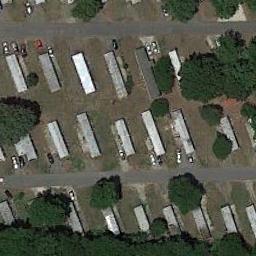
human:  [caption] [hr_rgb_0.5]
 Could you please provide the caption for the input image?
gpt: There are many buildings of different shapes and sizes in the mobile home parks .

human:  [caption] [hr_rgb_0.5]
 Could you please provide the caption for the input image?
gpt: The mobile home park has some mobile homes arranged in lines and some trees are among these mobile homes .

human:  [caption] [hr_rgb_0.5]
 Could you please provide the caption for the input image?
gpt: There are neat rows of mobile homes on both sides of the road .

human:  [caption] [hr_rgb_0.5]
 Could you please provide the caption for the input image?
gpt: The mobile home park is on the bare land next to some trees and road .

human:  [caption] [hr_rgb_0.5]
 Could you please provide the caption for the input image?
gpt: There are some gray buildings on brown lawns in the mobile home park .